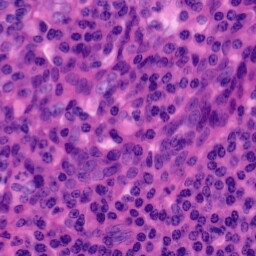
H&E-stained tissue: Tonsil